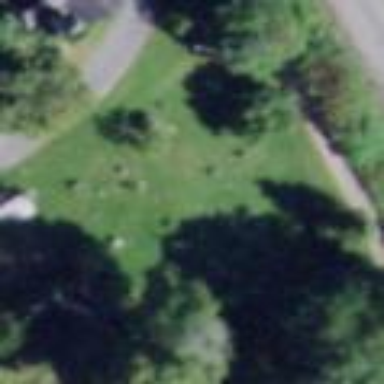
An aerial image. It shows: Cemetery.